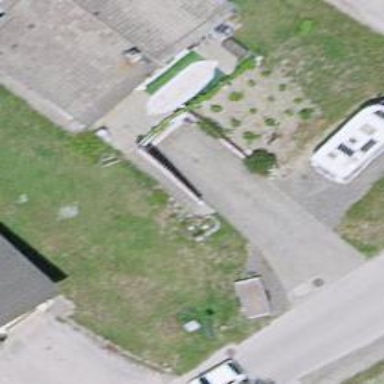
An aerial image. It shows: Concrete driveway.